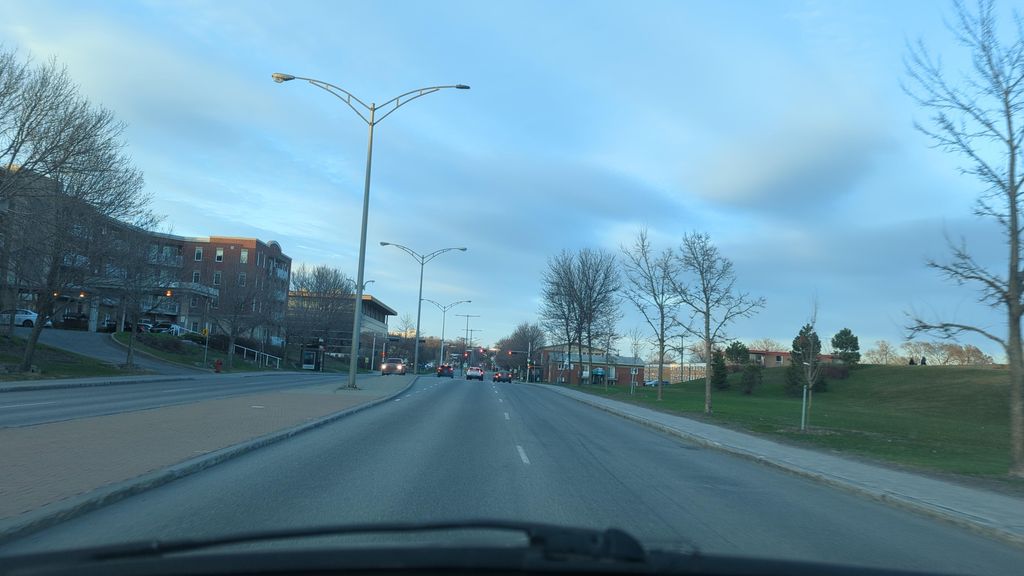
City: quebec_city